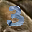
Label: 3